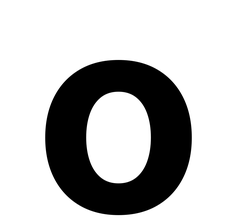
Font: Inter_Bold